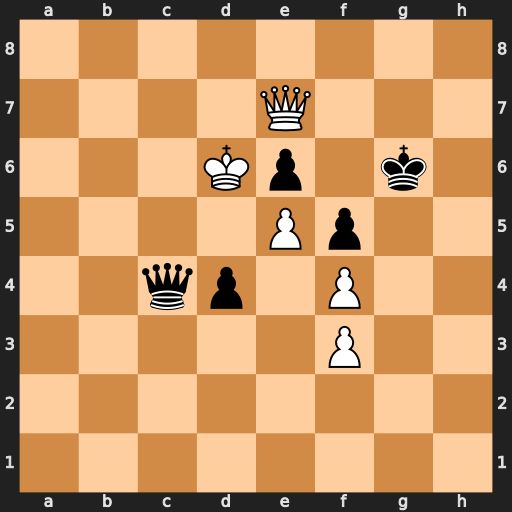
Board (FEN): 8/4Q3/3Kp1k1/4Pp2/2qp1P2/5P2/8/8
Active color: w
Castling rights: -
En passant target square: -
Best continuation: Qf6+ Kh7 Qf7+